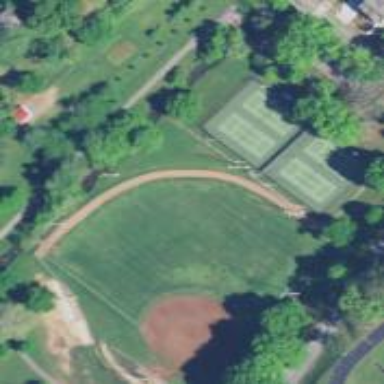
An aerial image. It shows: Baseball pitch for leisure and sports activities.